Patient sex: F
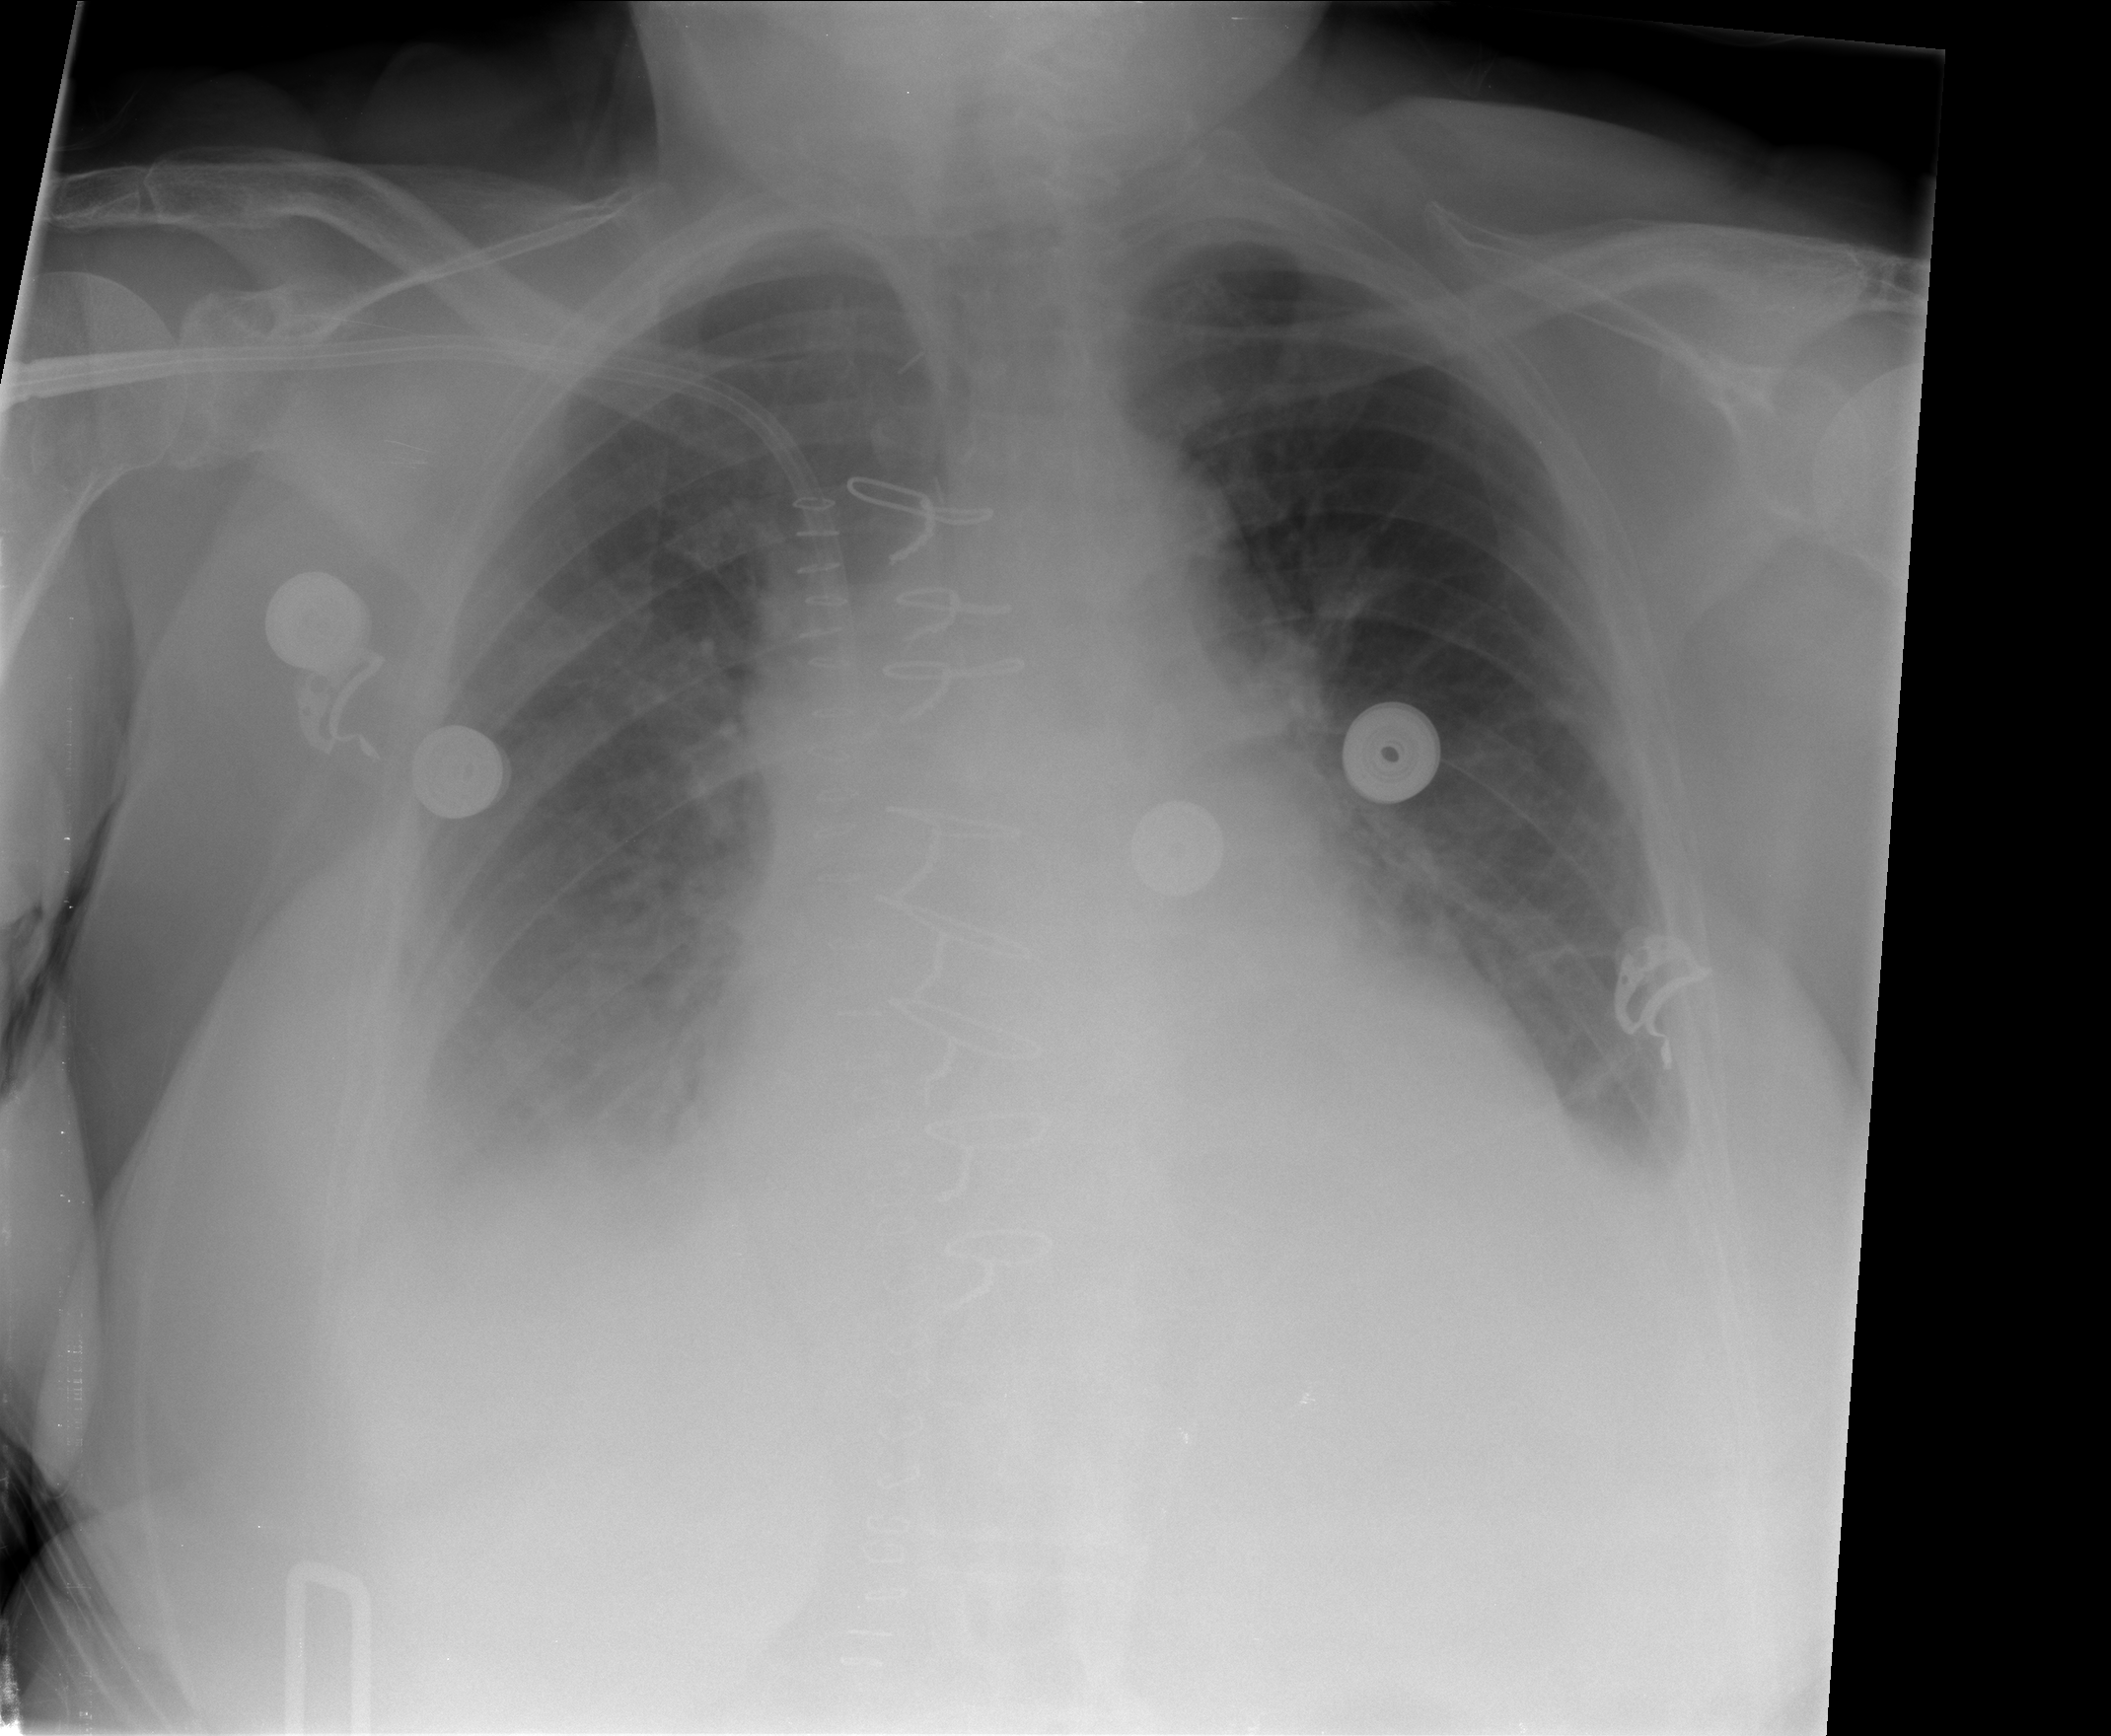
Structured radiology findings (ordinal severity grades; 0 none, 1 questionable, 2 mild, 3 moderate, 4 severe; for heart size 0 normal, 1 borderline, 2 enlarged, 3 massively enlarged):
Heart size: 2
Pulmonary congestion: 3
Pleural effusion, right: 3
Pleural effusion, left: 2
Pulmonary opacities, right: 2
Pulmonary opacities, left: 2
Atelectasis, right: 2
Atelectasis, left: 2